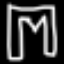
Label: pants